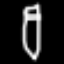
Label: pencil